高一 · 立体几何学
是某个四面体的三视图, 该四面体的外接球的表面积为

侧视图

俯视图
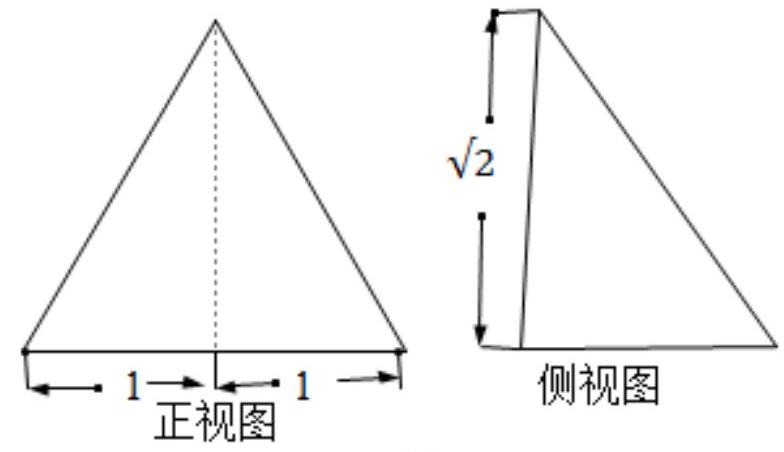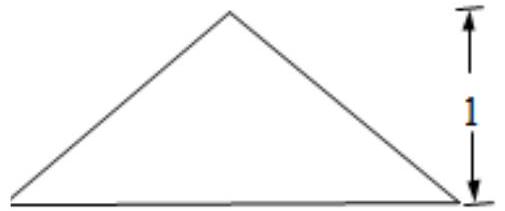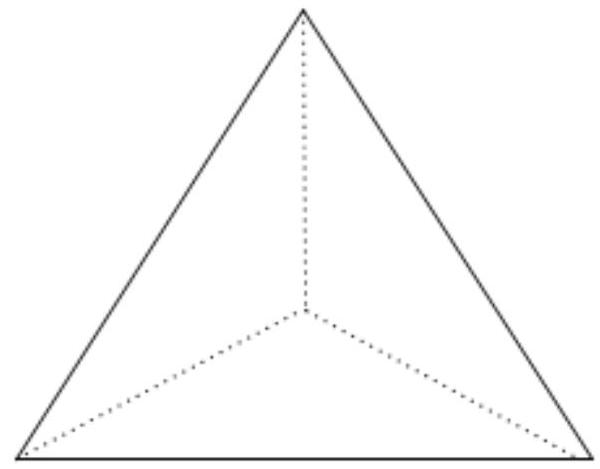
答案: \pi$
解析: 【分析】

通过三视图, 判断几何体的形状, 利用三视图的数据, 求出外接球的表面积, 可得答案.

【详解】

由三视图可知, 该几何体是一个底面为等腰直角三角形, 棱雉的一条侧棱垂直底面等腰直角三角形的直角顶点, 其中等腰直角三角形底边长为 2 , 高为 1 , 棱雉的高为 $\sqrt{2}$,
如图所示:

所以其外接球相当于一个棱长为为 $\sqrt{2}$ 的正方体的外接球, 其直径为正方体的体对角线;故外接球的半径 $R$ 满足： $2 R=\sqrt{6}$ ，

所以外接球的表面积 $S=4 \pi R^{2}=6 \pi$.

故答案为: $6 \pi$.

【点睛】

本题考查的知识点是由三视图求体积和表面积, 球的表面积公式, 根据已知, 求出球的直径（半径）是解答的关键.